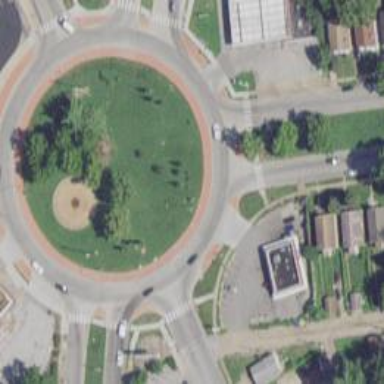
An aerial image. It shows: Primary highway intersecting roundabout.